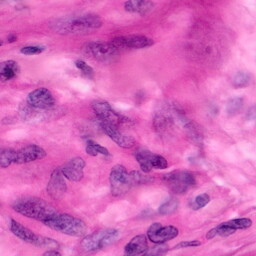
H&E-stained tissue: Pancreatic